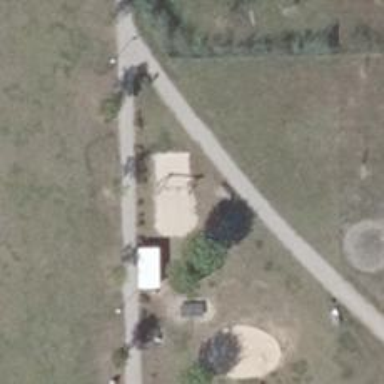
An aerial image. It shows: Playground featuring swings.